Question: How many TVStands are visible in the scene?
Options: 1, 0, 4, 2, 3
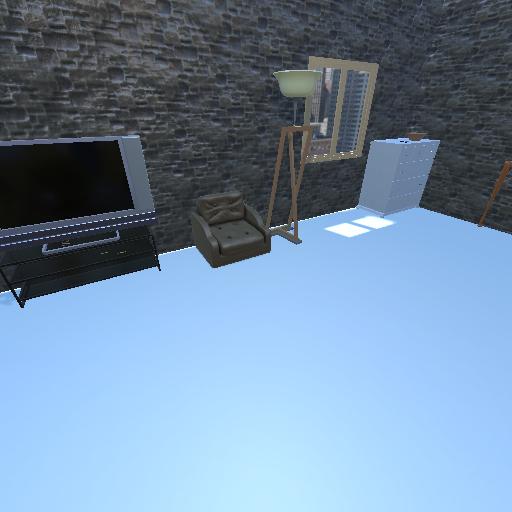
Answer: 1